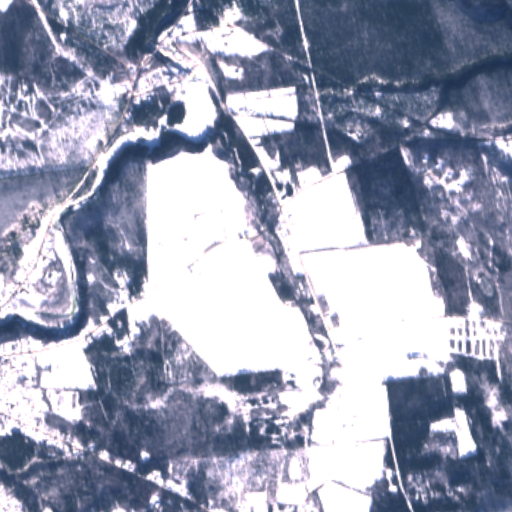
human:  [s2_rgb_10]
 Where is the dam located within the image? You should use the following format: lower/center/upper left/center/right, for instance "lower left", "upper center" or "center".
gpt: The dam is located in the upper left of the image.
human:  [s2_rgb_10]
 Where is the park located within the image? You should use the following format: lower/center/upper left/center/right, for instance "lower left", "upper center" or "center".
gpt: The park is located in the upper left of the image.
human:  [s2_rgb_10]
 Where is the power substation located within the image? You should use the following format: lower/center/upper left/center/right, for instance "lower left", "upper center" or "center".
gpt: The power substation is located in the upper left of the image.
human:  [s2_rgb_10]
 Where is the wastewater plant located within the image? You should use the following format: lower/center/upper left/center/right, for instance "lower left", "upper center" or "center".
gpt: The wastewater plant is located in the center left of the image.
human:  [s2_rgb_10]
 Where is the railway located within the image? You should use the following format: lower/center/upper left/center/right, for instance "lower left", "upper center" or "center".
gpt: The railway is located in the right of the image.
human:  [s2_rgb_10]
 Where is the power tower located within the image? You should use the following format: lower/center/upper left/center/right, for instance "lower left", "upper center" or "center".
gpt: There is no power tower in the image.